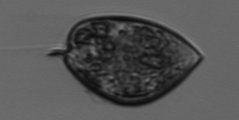
Label: Prorocentrum_micans